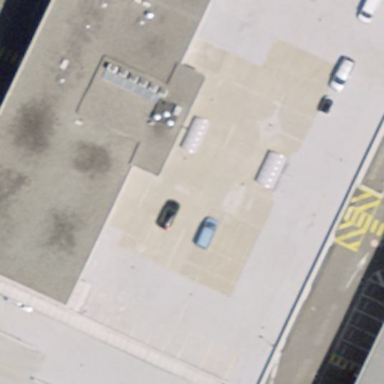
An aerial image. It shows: Mall building.